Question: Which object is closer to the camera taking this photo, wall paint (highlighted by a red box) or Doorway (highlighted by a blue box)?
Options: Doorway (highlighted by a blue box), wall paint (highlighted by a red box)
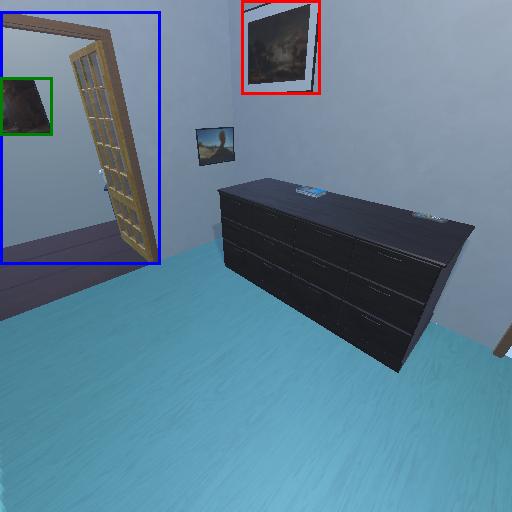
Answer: Doorway (highlighted by a blue box)